Field crop: tomato
Growth stage: 2
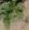
Species: solanum